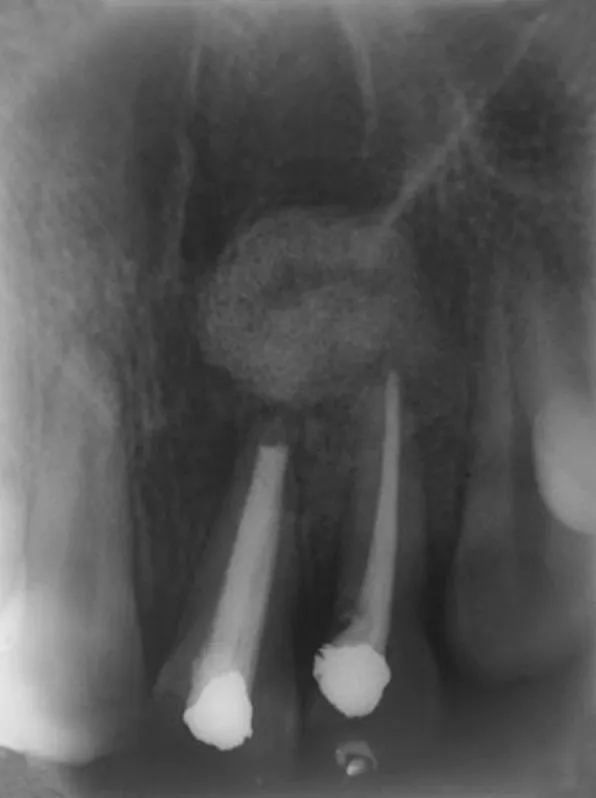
Three months postoperative X-ray.
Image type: radiology (x_ray)